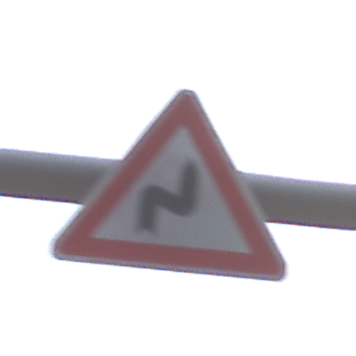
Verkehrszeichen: DoppelkurveRechts
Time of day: MorningAfternoon
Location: Outdoor (Nature)
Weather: Overcast
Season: NotSpecified
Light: Natural